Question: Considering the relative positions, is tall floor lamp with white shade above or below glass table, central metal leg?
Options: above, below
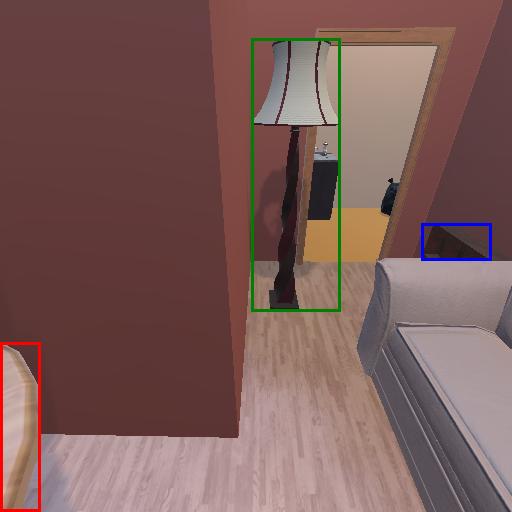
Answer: above